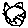
Label: cat